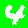
Digit: 4